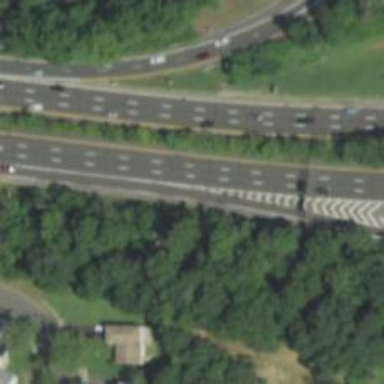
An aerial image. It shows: Asphalt motorway link.